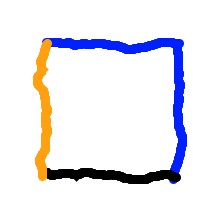
Shape: square